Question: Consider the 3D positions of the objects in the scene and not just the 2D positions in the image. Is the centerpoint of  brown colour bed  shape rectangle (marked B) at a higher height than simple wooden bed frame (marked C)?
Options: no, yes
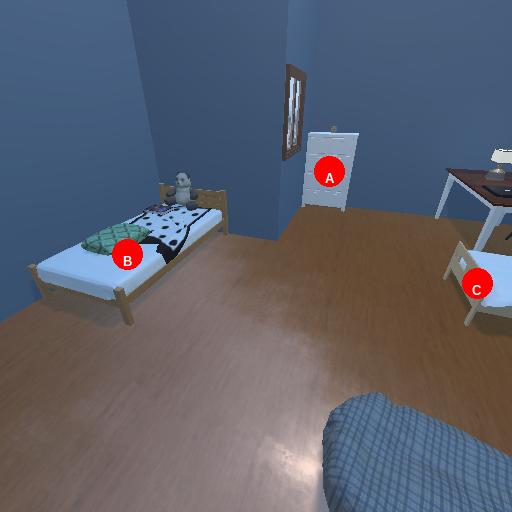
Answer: no